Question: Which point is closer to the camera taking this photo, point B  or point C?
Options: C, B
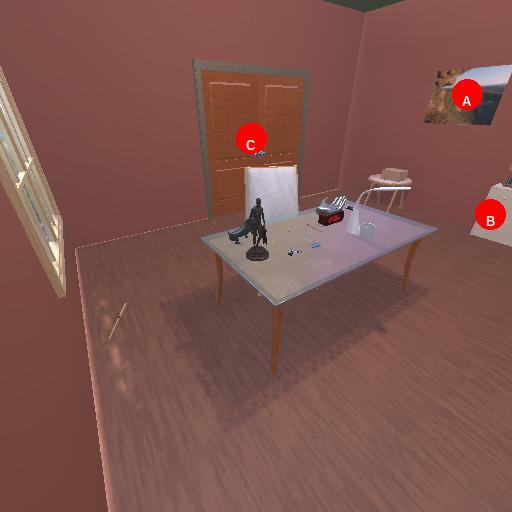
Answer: C